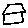
Label: house